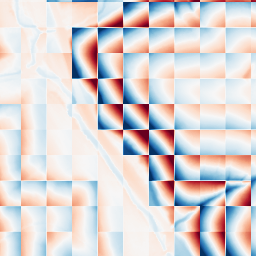
Category: wavelet
Decomposition family: wavelet_biorthogonal
Decomposition parameters: wavelet: bior1.3
level: 5
Upsampling method: bilinear
Upsampling parameters: scale: 8
Upsampling scale: 8